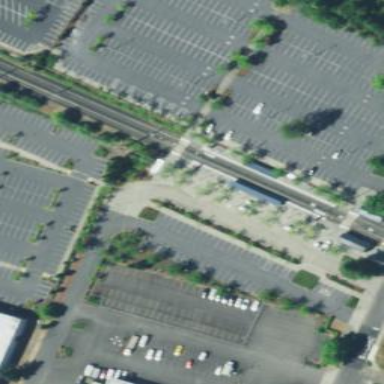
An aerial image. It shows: Parking area with park and ride facilities.